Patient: sex M, age 60
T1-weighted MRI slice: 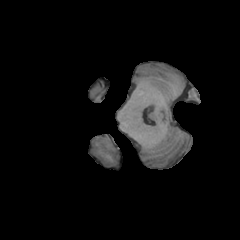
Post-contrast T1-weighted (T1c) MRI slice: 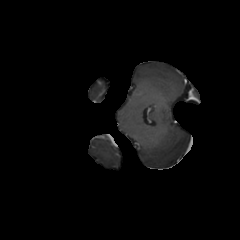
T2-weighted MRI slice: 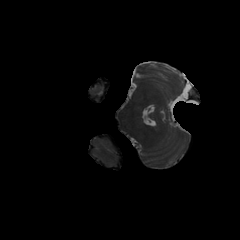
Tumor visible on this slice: no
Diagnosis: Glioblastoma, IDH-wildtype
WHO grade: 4